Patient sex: F
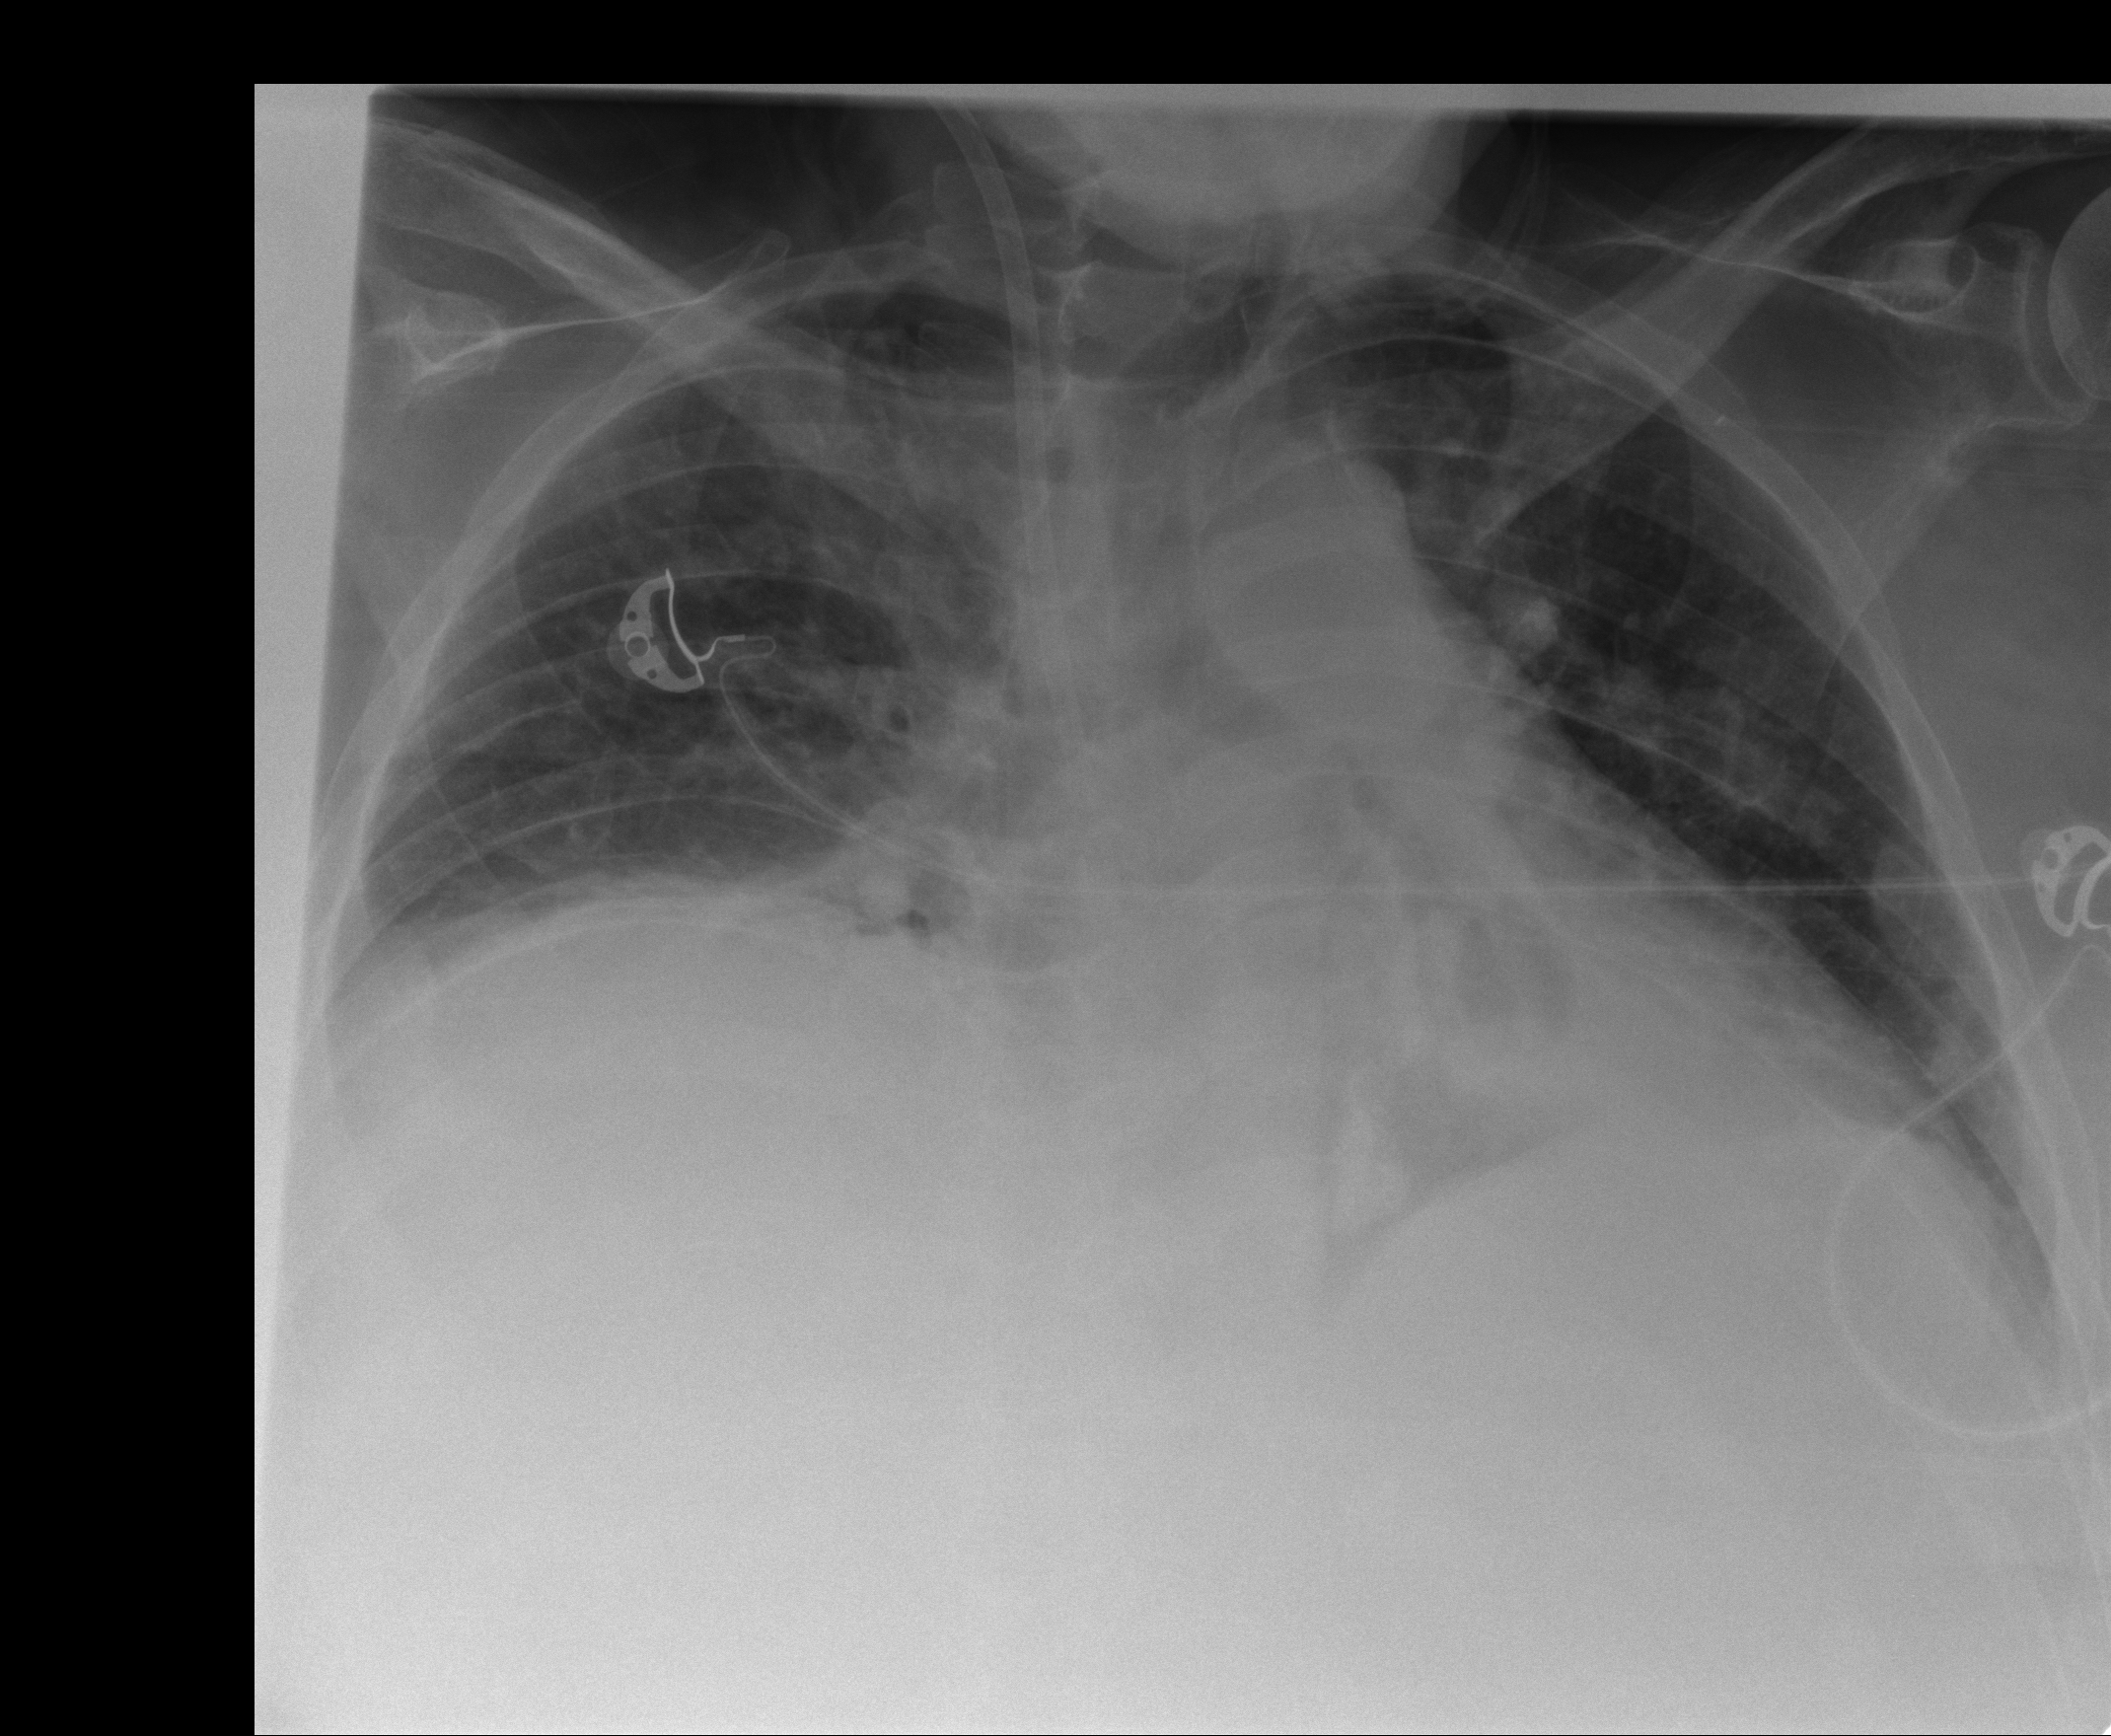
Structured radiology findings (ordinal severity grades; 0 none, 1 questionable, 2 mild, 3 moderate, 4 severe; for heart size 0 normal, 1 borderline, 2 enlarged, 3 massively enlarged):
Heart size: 2
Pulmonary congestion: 1
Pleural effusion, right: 0
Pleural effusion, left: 1
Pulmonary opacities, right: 0
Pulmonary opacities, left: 1
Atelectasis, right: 2
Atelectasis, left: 2